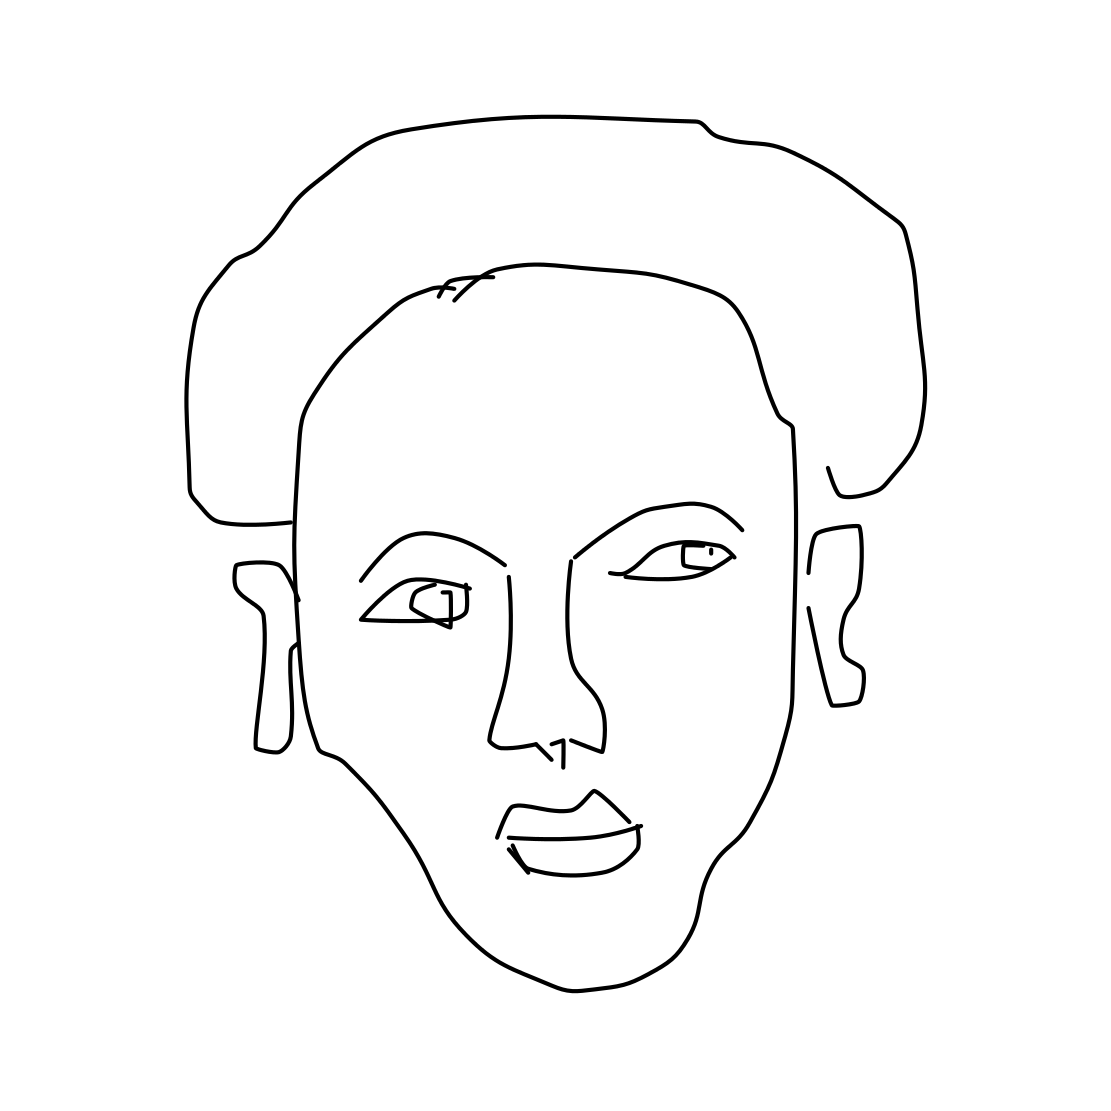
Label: head